Interaction volume radius: 10 \u00c5
Interaction volume height: 10 \u00c5
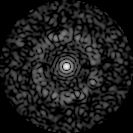
Disorder parameter: 0.8557